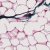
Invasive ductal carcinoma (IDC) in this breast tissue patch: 0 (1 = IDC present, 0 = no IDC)